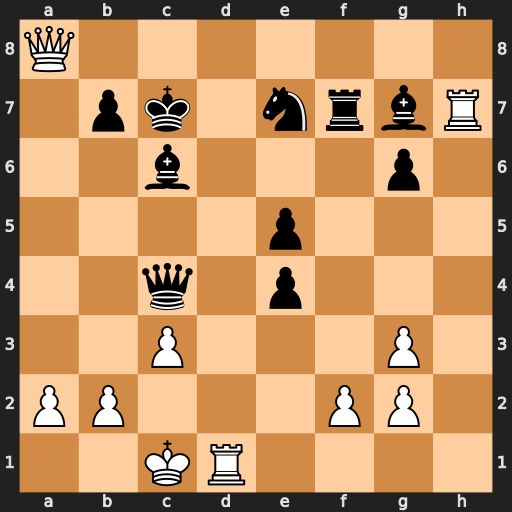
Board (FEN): Q7/1pk1nrbR/2b3p1/4p3/2q1p3/2P3P1/PP3PP1/2KR4
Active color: w
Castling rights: -
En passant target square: -
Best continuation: Qd8#